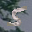
Label: 5